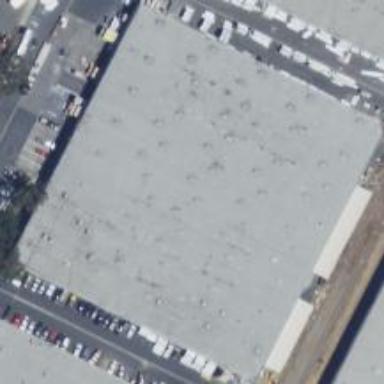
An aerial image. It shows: Warehouse building.